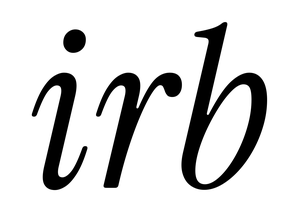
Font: InstrumentSerif-Italic